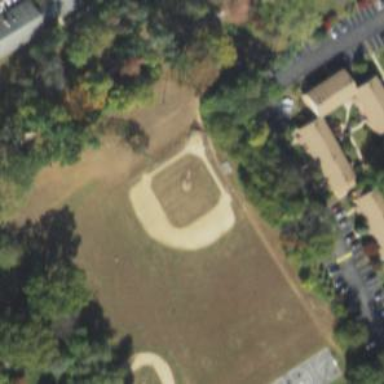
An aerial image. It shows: Baseball pitch for leisure land.